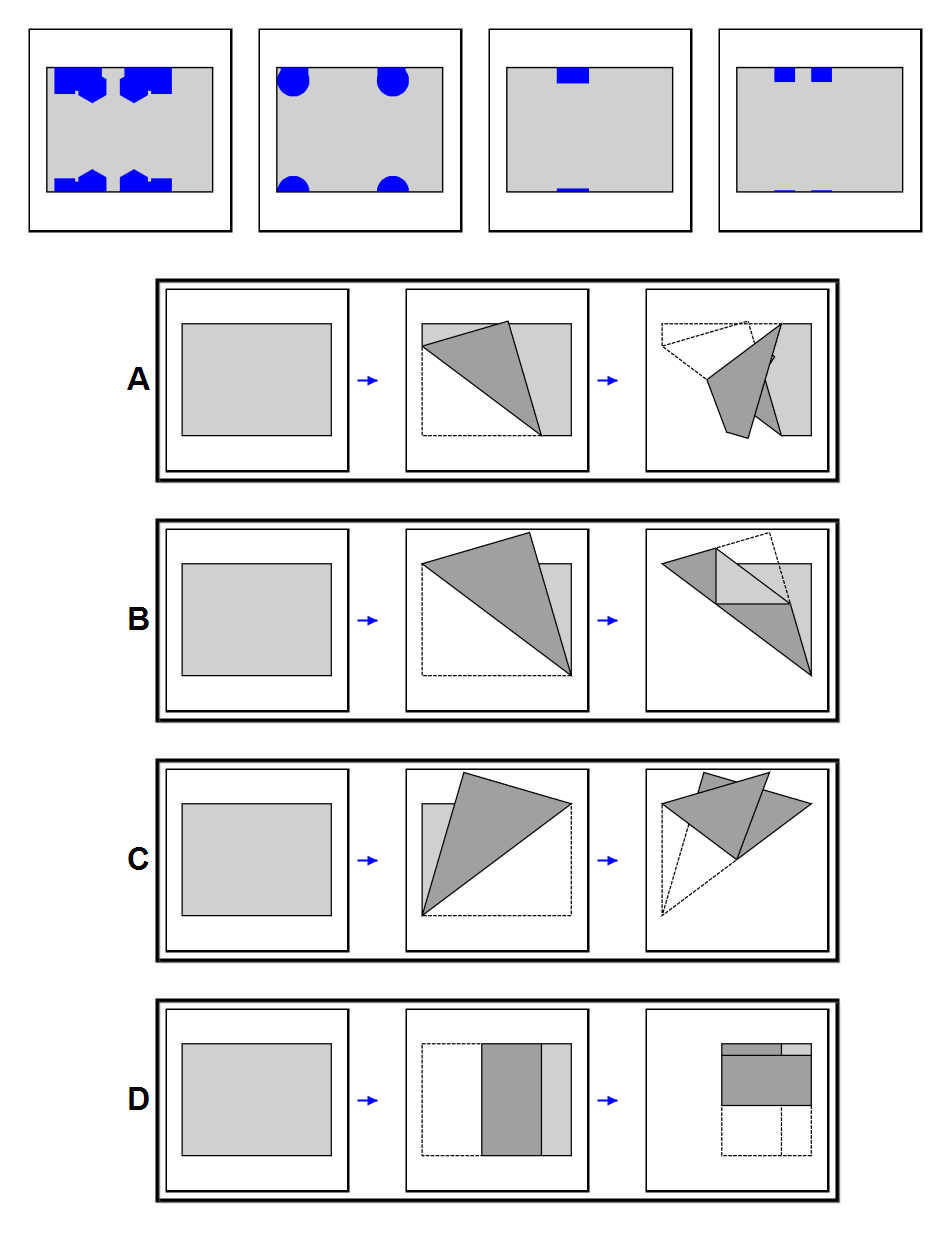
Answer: D